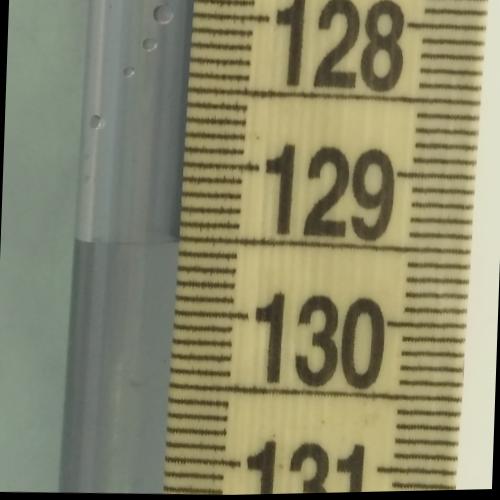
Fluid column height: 129.5 cm